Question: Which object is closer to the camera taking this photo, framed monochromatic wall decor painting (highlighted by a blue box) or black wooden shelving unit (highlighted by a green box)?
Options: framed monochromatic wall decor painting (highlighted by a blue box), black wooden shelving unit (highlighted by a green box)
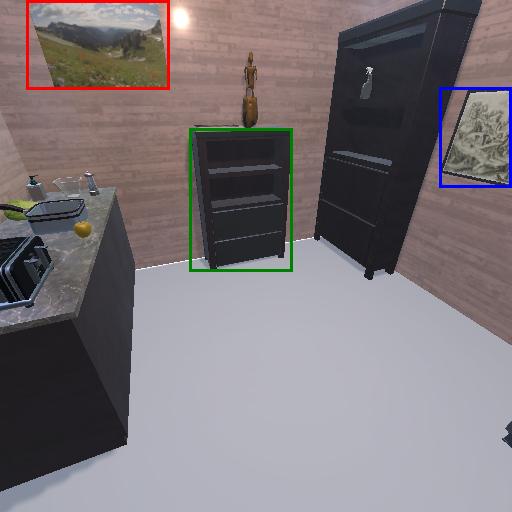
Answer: framed monochromatic wall decor painting (highlighted by a blue box)